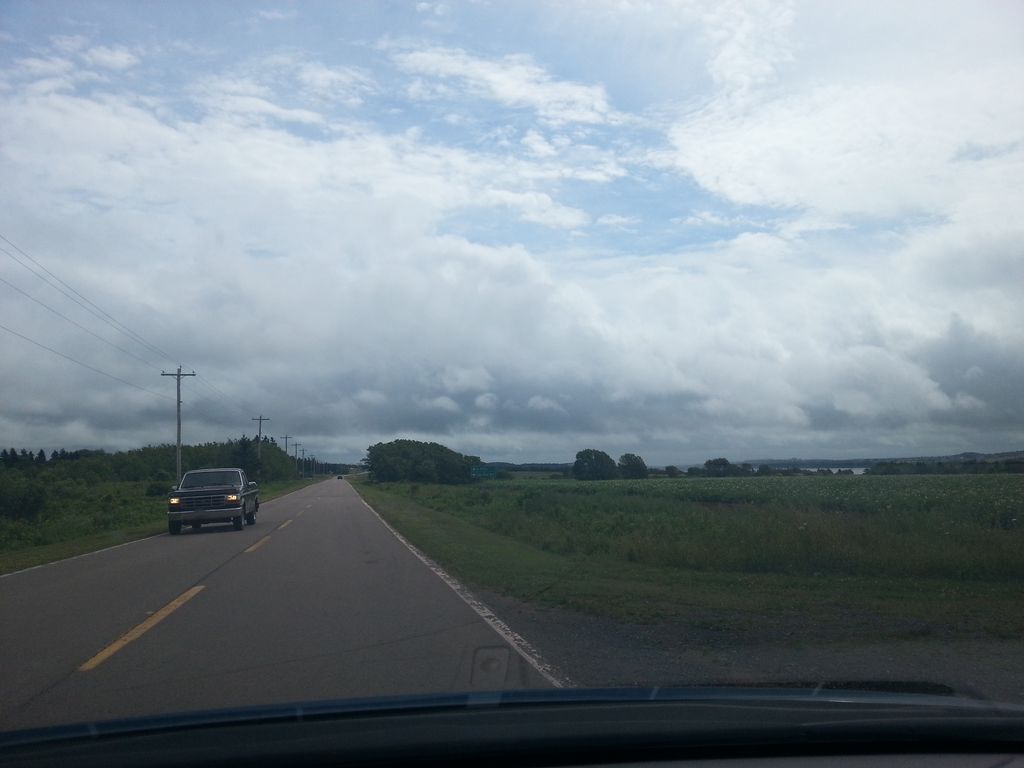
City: charlottetown